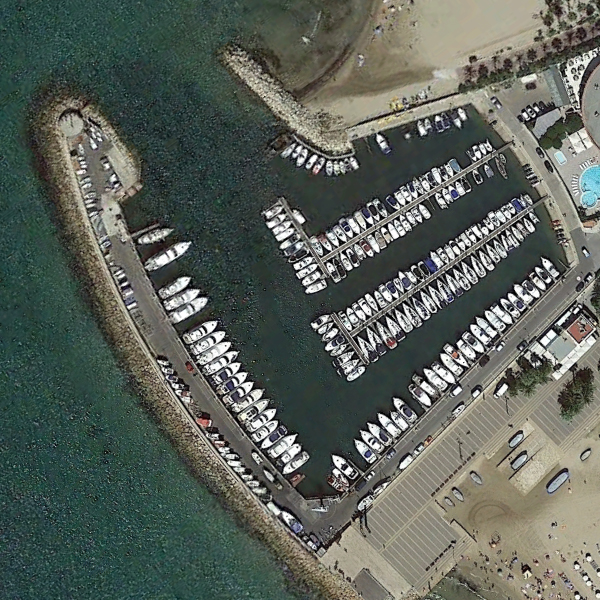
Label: Port